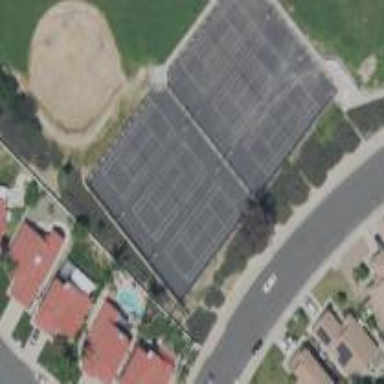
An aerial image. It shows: Paved tennis court.